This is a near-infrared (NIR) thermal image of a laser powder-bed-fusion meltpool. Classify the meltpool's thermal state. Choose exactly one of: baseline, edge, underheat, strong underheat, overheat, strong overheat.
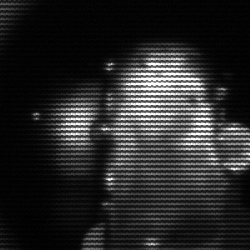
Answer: strong underheat